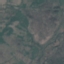
Label: HerbaceousVegetation